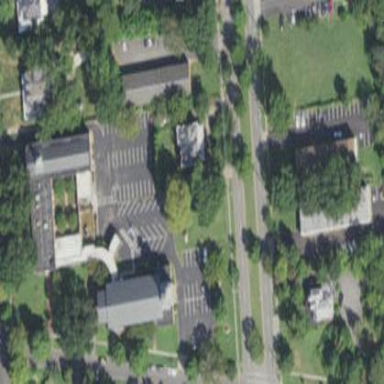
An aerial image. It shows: Building serving as place of worship.